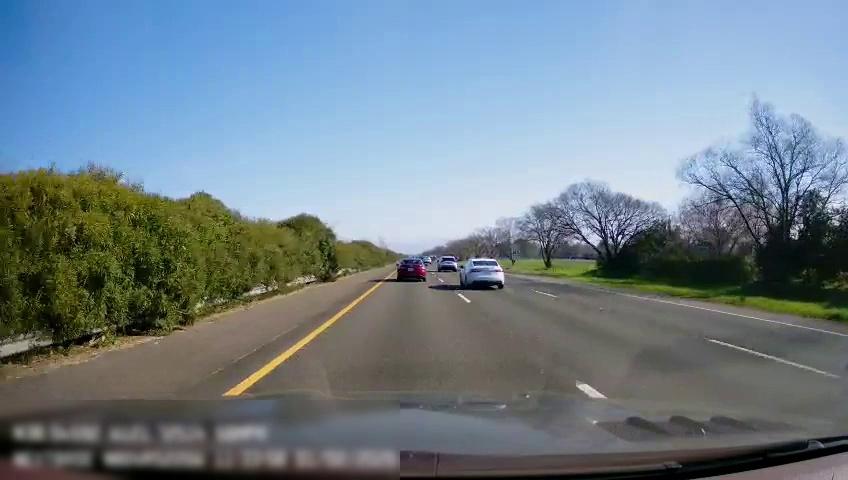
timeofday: Day
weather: Sunny
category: Drivable Space
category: Vehicles | Car
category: Vehicles | Car
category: Vehicles | Car
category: Lanes | Current Lane
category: Lanes | Current Lane
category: Lanes | Alternate Lane
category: Lanes | Alternate Lane